Question: Given 2 data frames like the link example, I need to add to df1 the "index income" from df2. I need to search by the df1 combined key in df2 and if there is a match return the value into a new column in df1. There is not an equal number of instances in df1 and df2 and there are about 700 rows in df1 1000 rows in df2.
I was able to do this in excel with a vlookup but I am trying to apply it to python code now.

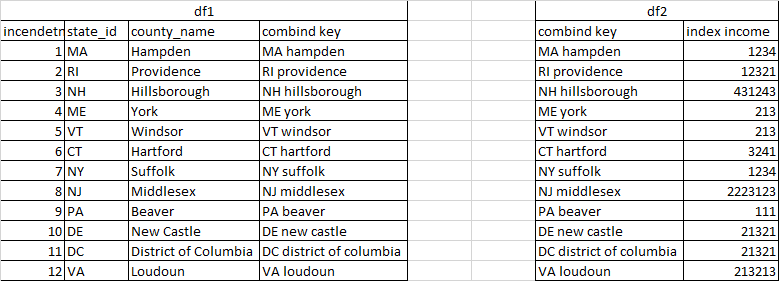
Answer: This should solve your issue:
'''
df1.merge(df2, how='left', on='combind_key')
'''
This ('left' join) will give you all the records of 'df1' and matching records from 'df2'.